Question: I'm trying to make a twitter like system that scrolls through info slowly and then repeats.
I have it down(kinda) thanks to this <URL>. I have it working on its own and I added my own content but when I try adding it to my webpage it takes a c*** on me and throws all of my content all together at the top of the page. Any suggestions?
'''
<div class="header">
<h2><span>Resteruant Consulting</span></h2>
<h1>Tasty Solutions</h1>
</div>
<div class="content">
<DIV align=center style="background:#fff">
<DIV id="tempholder"></DIV>
<SCRIPT language=JavaScript
src="dhtmllib.js"></SCRIPT>
<SCRIPT language=JavaScript
src="scroller.js"></SCRIPT>
<SCRIPT language=JavaScript
src="mydata.js"></SCRIPT>
<SCRIPT language=JavaScript>
//SET SCROLLER APPEARANCE AND MESSAGES
function runmikescroll() {
var layer;
var mikex, mikey;
// Locate placeholder layer so we can use it to position the scrollers.
layer = getLayer("placeholder");
mikex = getPageLeft(layer);
mikey = getPageTop(layer);
// Create the first scroller and position it.
myScroller1.create();
myScroller1.hide();
myScroller1.moveTo(mikex, mikey);
myScroller1.setzIndex(200);
myScroller1.show();
}
window.onload=runmikescroll
</SCRIPT>
<center><DIV id='placeholder'></DIV></div></DIV></center>
</div>
'''
I have all the other javascript in the same directory. I have javascript enabled in my web browser, and it works on its on its just when I incorporate it into my index.html it gets screwy.

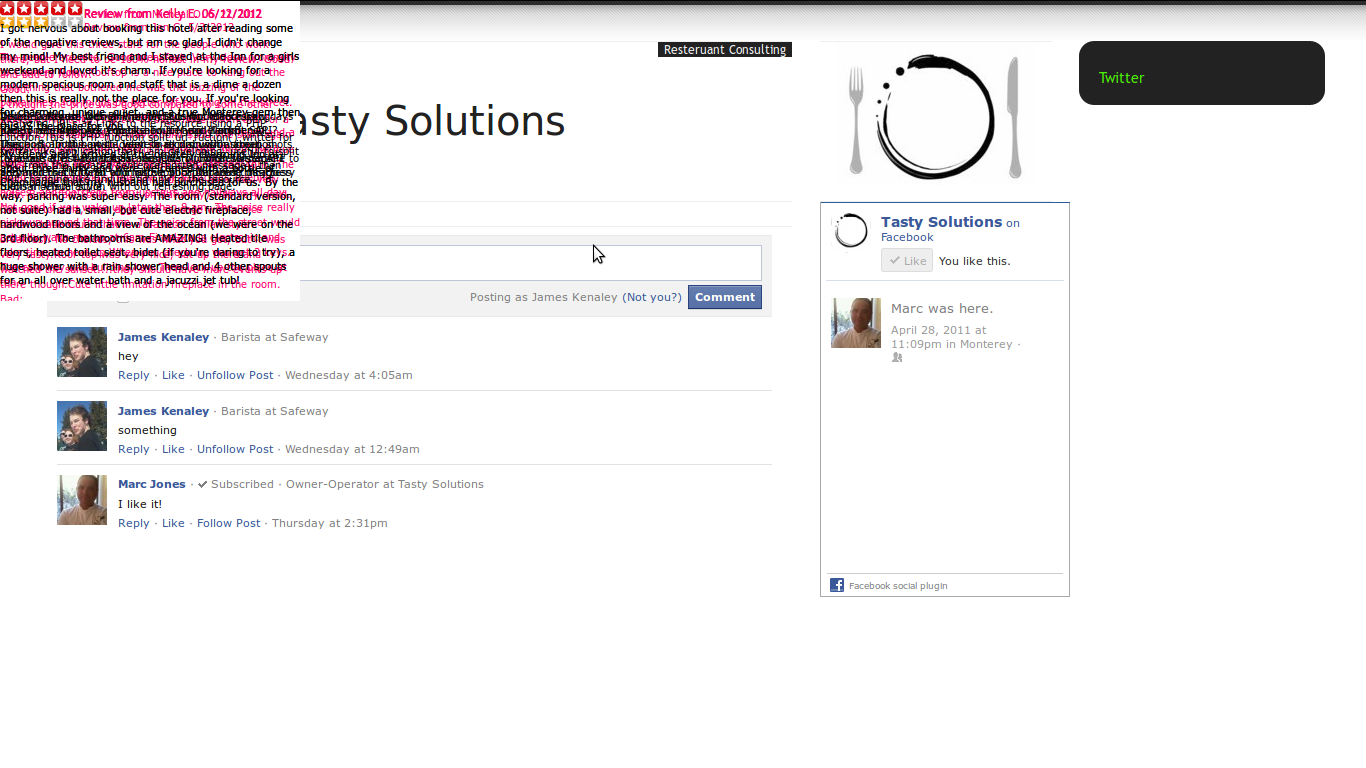
Answer: each headline has a "position:absolute", perhaps if you put those headlines in a div with
'''
position:relative;
'''
so the headlines at least will stay just in that div.
if I'm wrong pardon me, if I'm right let me know.